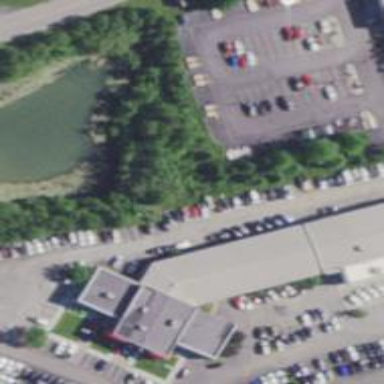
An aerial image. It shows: Car shop building.